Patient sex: F
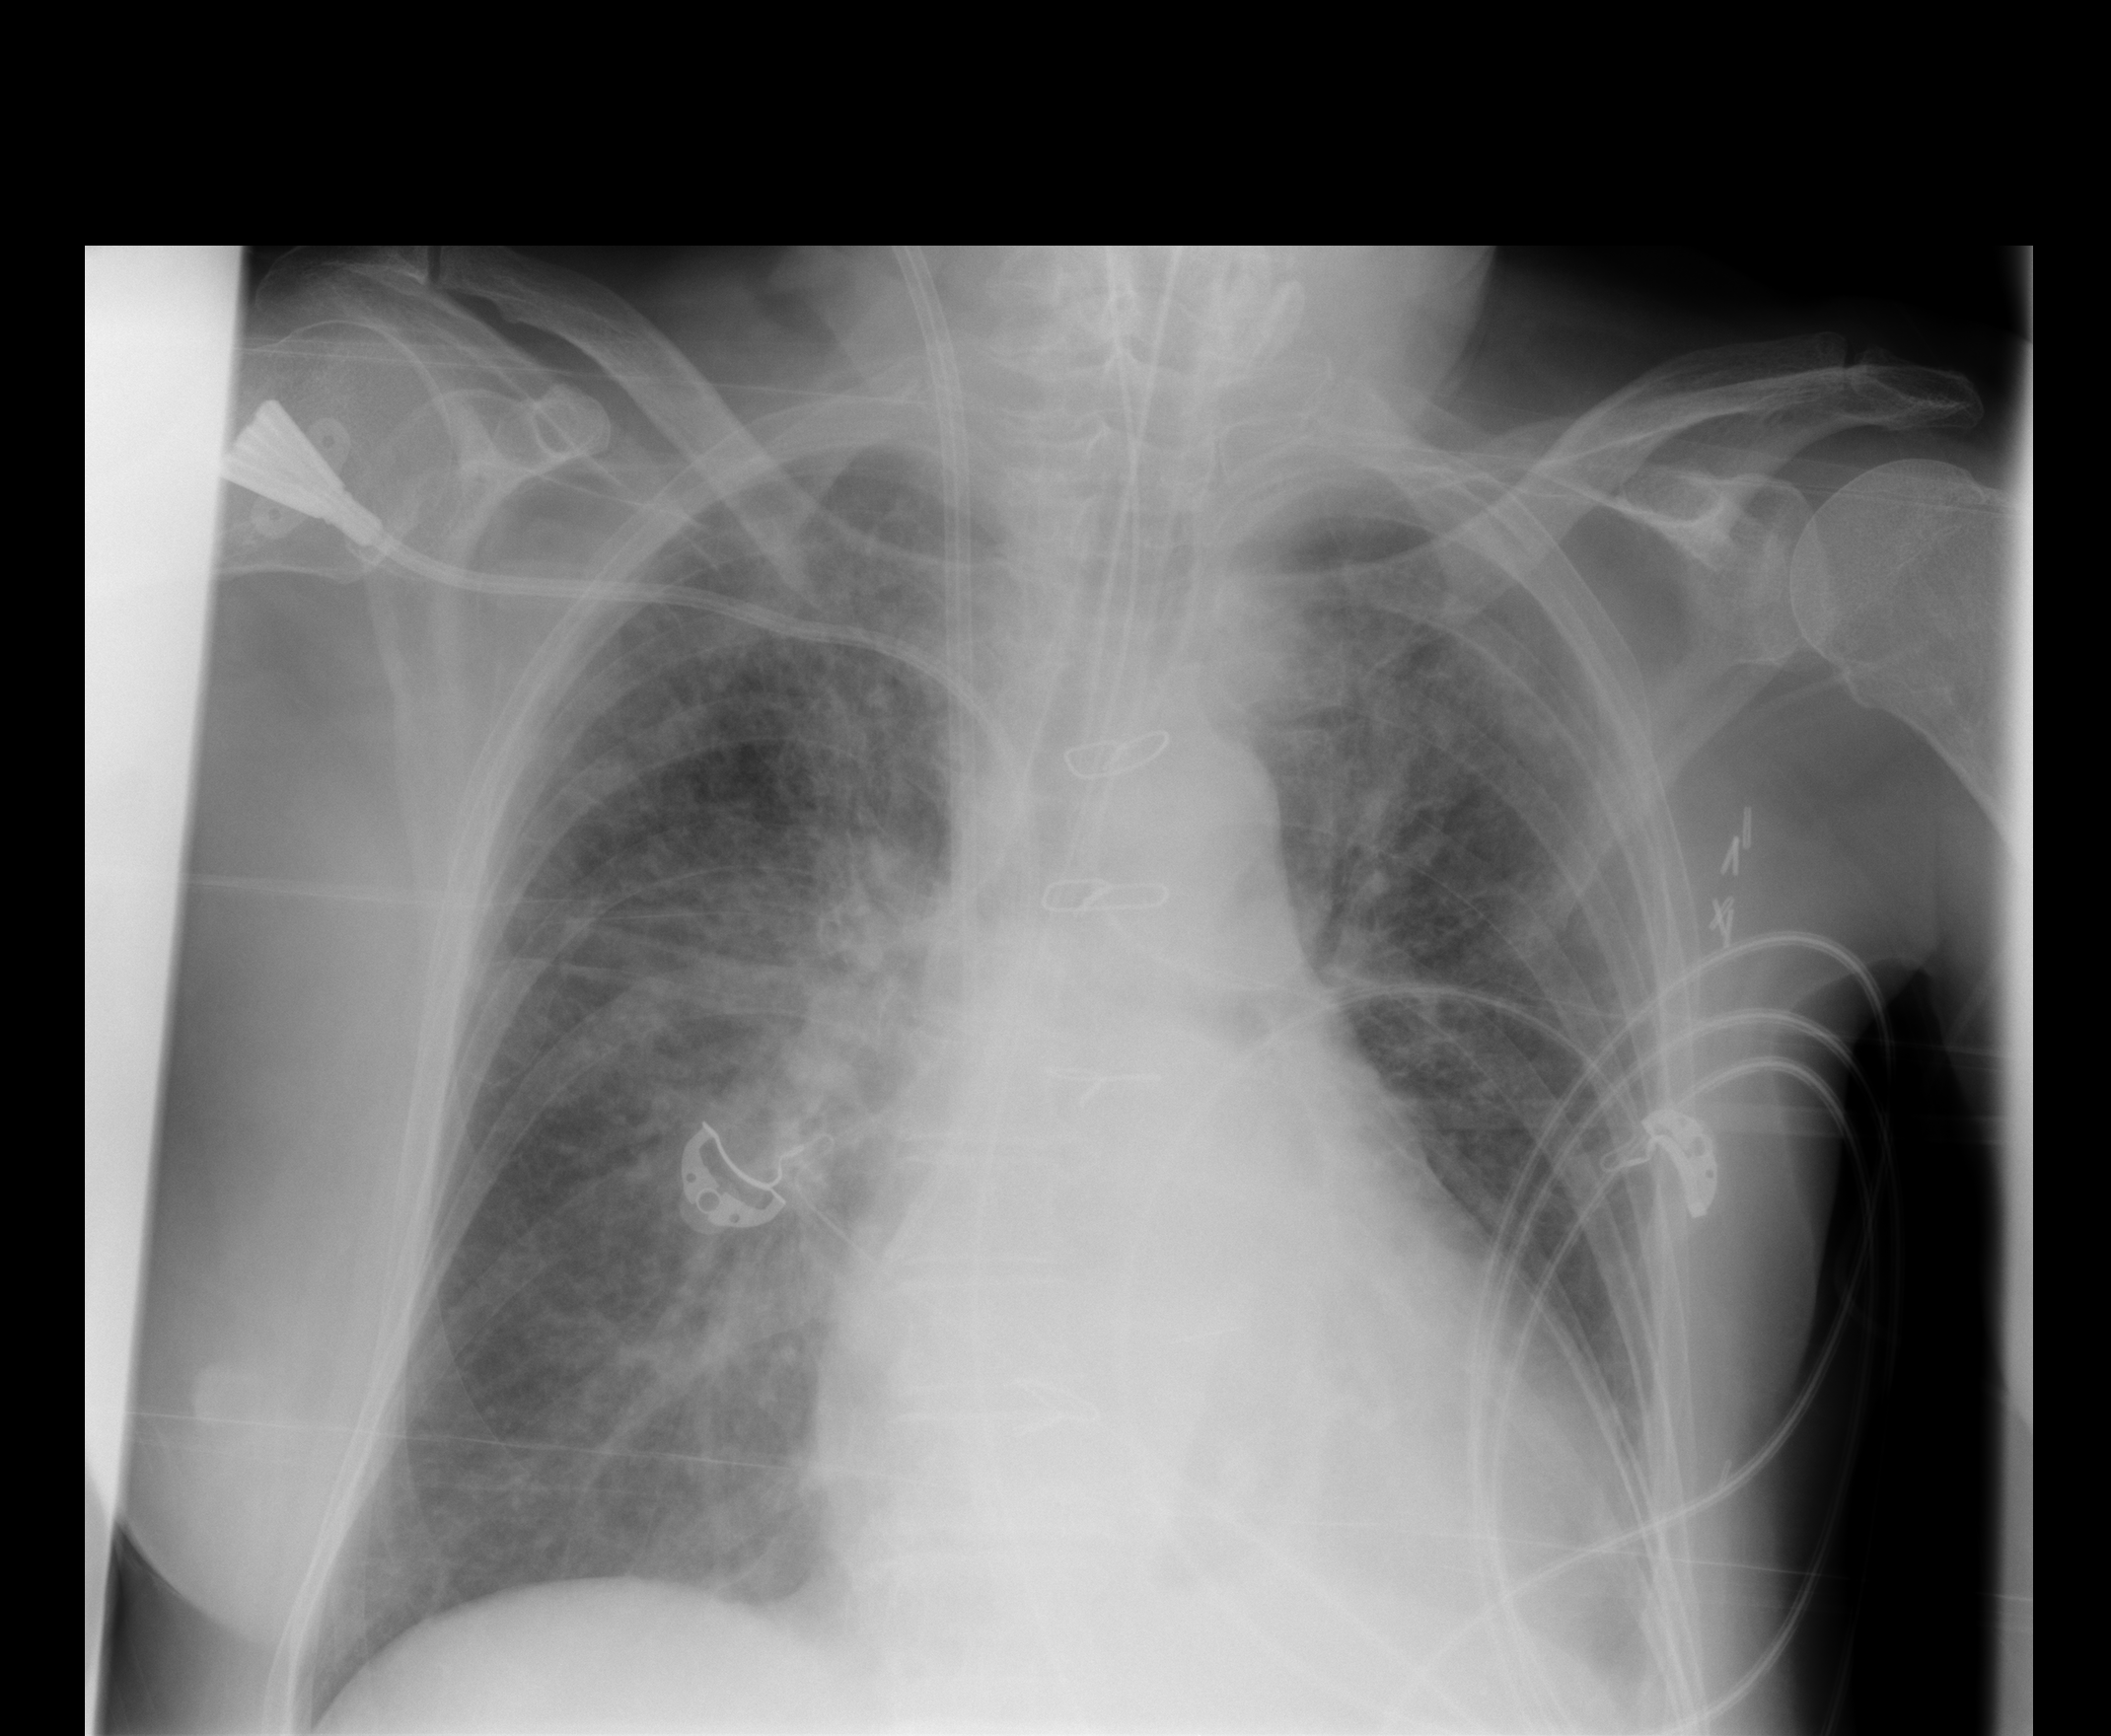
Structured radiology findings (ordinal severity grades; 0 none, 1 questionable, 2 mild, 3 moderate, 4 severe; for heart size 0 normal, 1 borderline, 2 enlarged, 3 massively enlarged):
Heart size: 2
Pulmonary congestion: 2
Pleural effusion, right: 0
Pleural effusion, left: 0
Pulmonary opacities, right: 2
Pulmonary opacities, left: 2
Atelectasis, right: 2
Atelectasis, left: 1